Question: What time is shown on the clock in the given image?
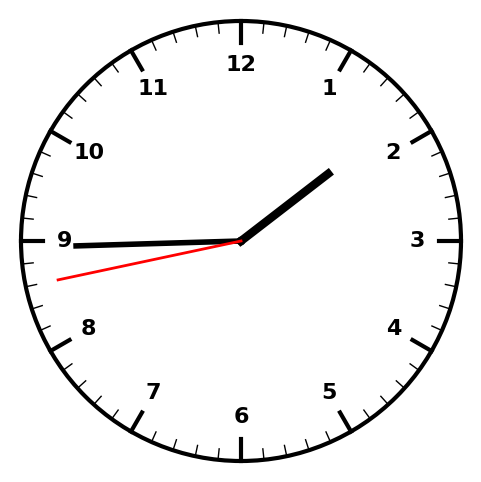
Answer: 01:44:43